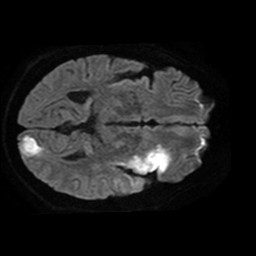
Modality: TRACE
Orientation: axial
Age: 62
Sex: male
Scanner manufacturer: philips
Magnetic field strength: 1.5 T
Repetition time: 3.679 s
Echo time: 0.09411 s